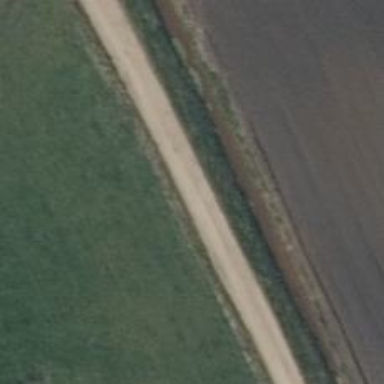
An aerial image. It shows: Track road with grade4 tracktype.